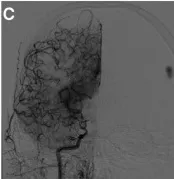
DSA of the right VA, AP.
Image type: radiology (scintigraphy)